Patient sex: F
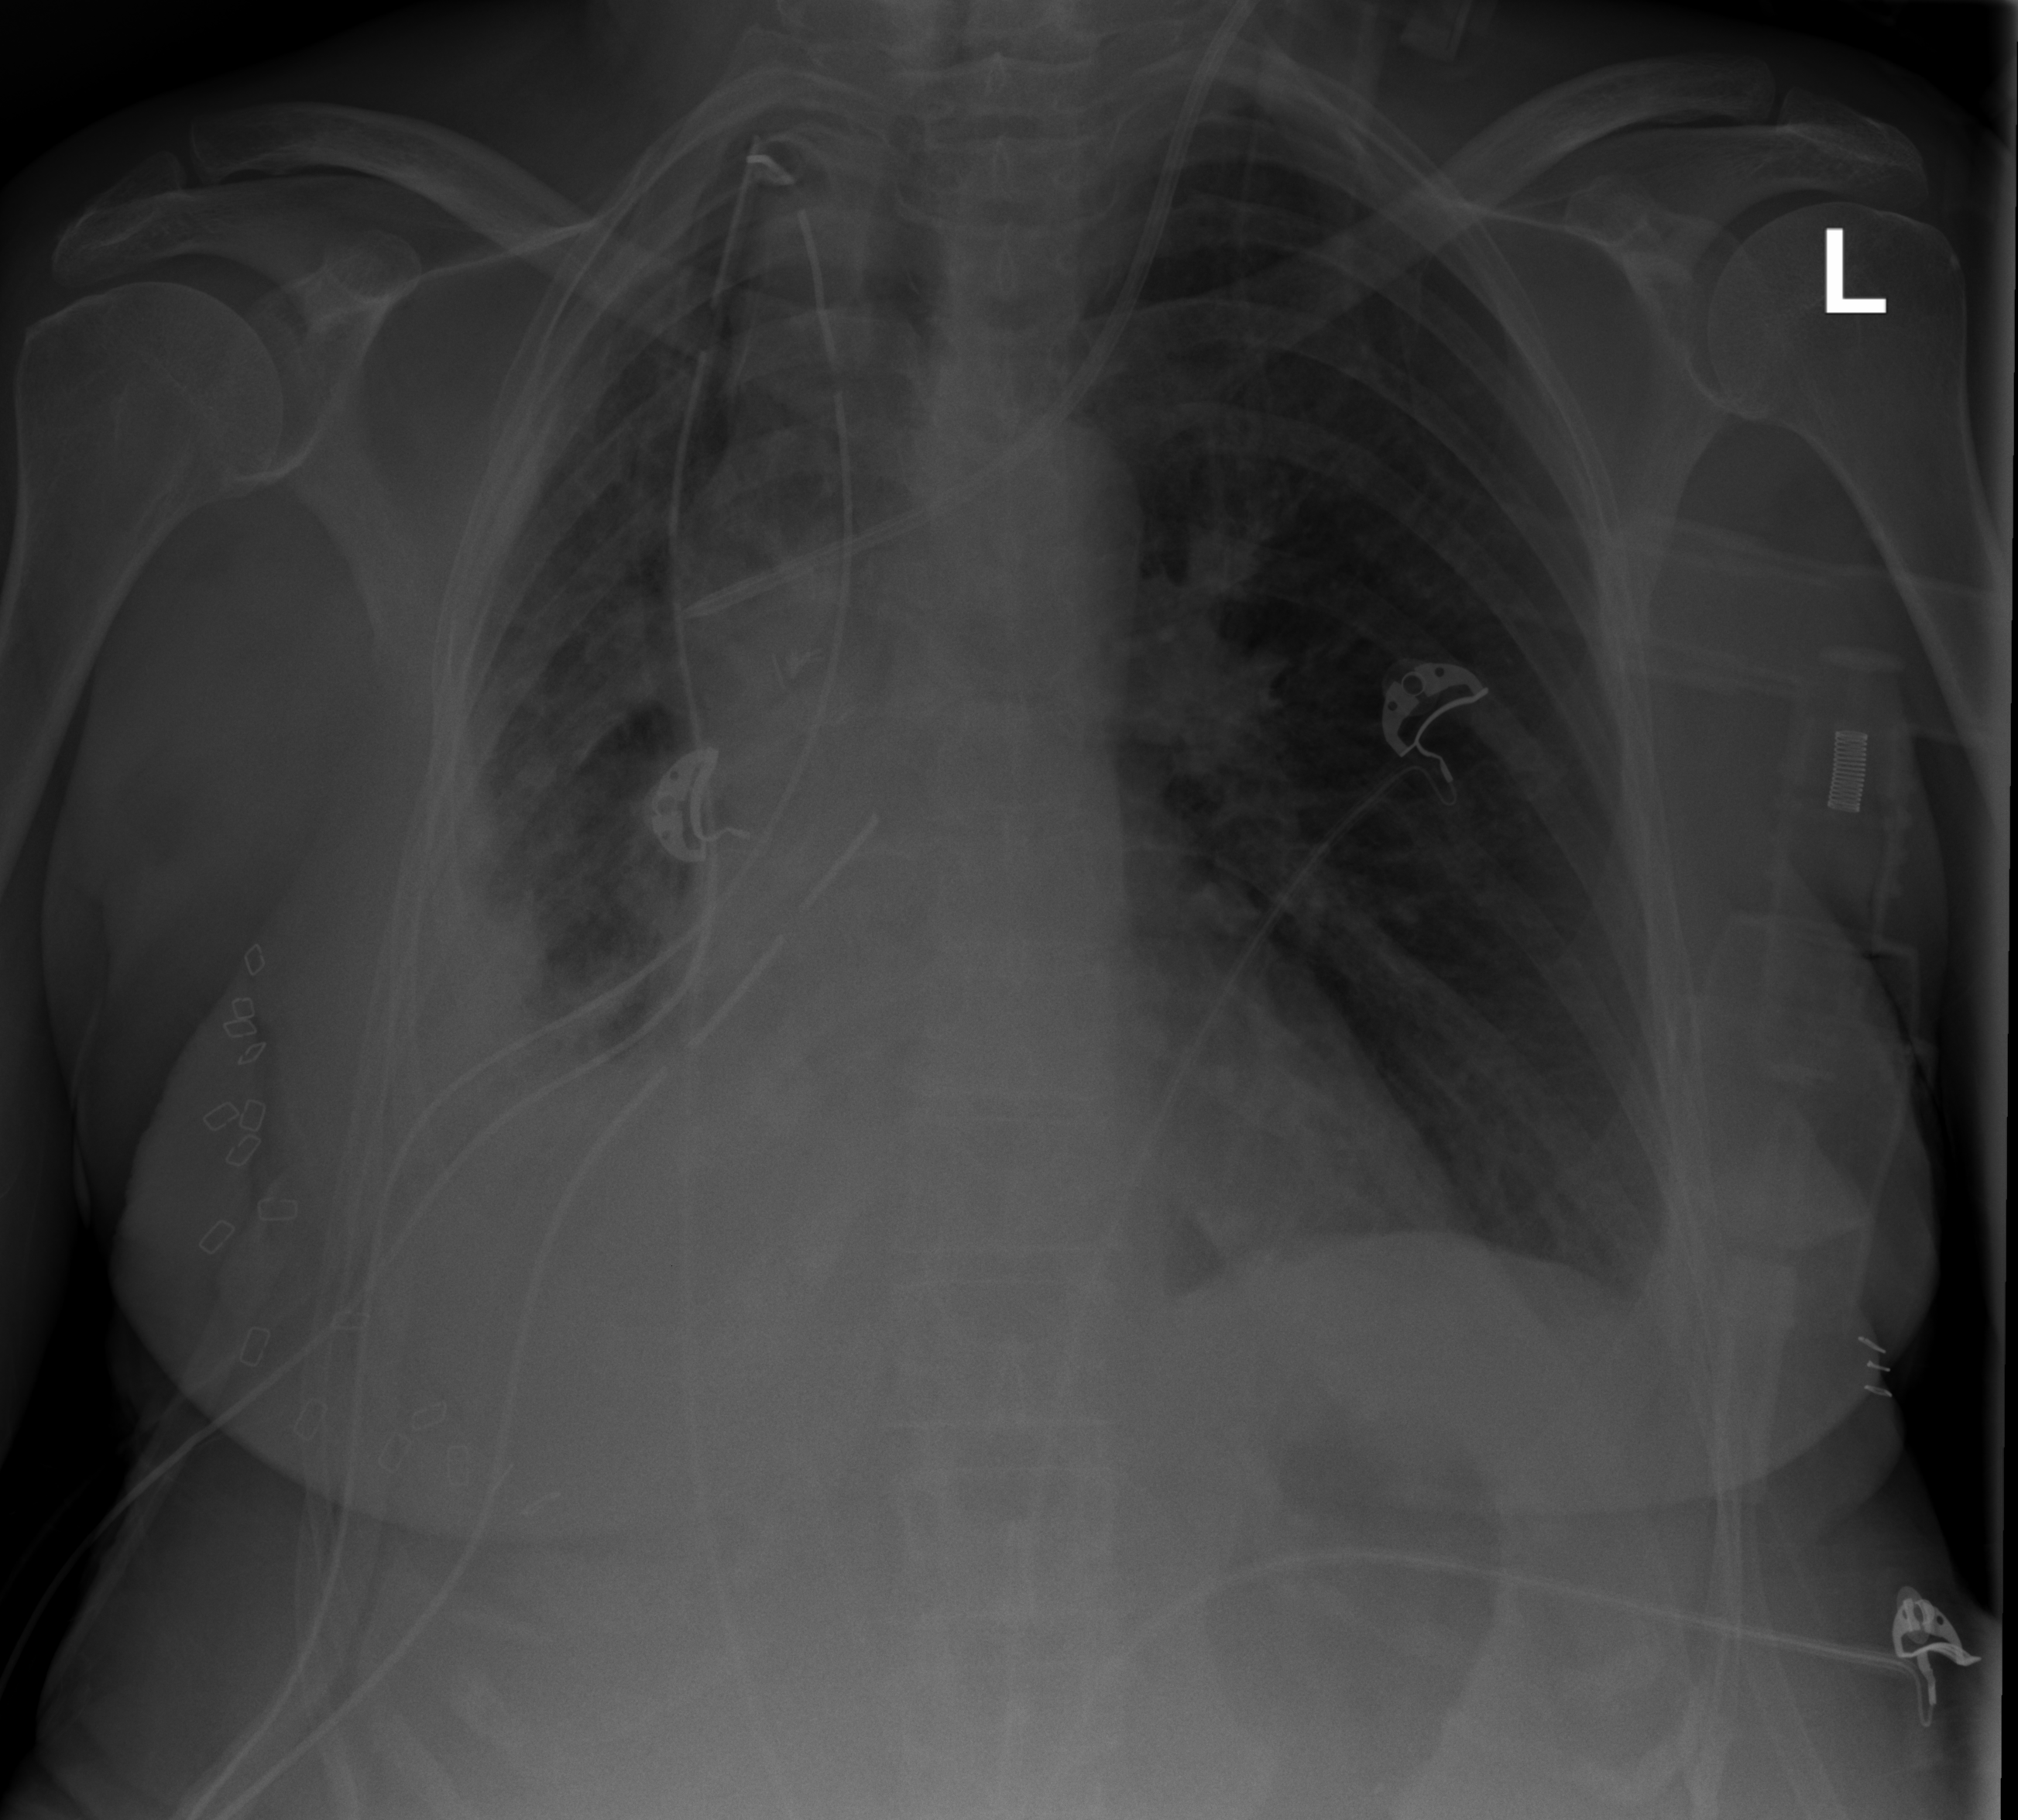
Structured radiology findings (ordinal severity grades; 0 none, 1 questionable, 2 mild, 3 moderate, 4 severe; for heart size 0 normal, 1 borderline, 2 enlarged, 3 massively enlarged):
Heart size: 0
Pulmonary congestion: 0
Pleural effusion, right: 2
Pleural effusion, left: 0
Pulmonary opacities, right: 2
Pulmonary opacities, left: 0
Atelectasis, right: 2
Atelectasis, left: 0